Aerial crown-view tile of a tropical tree (Barro Colorado Island, Panama), acquired 20250616:
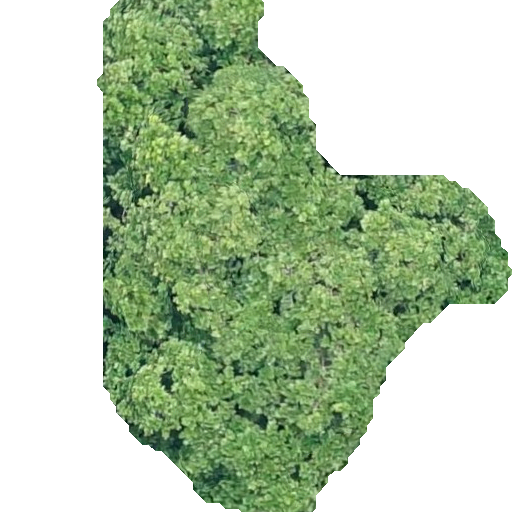
Species: Anacardium excelsum
GBIF accepted scientific name: Anacardium excelsum
Crown area: 195.636 m²